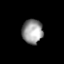
Tissue: lung
Cell type: T cells
Senescence score: 0.199
Nuclear area (px): 492
Mean DAPI intensity: 152.089